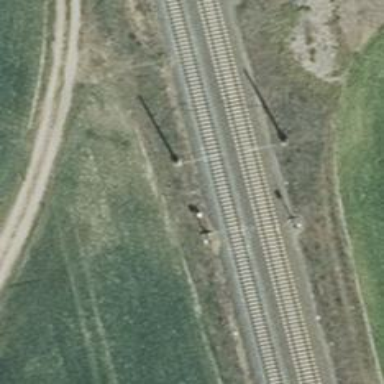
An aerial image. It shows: Light railway signal with light crossing form.